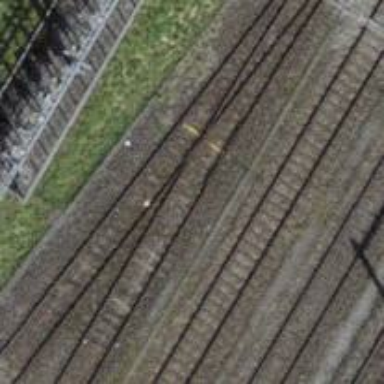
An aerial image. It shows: Single-track electrified railway siding with contact line.